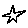
Label: star